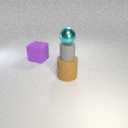
small gray rubber cylinder below small cyan metal sphere